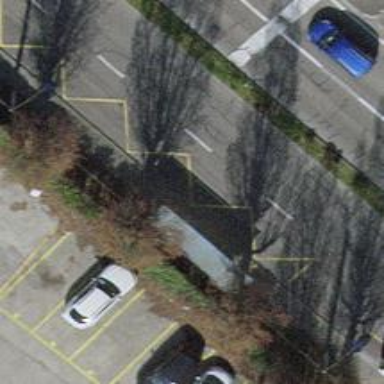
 serving as platform for public transportation."